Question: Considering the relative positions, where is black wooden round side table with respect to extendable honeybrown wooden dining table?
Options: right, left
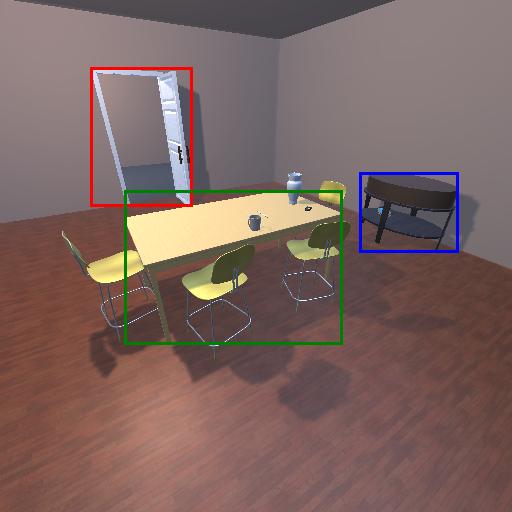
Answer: right